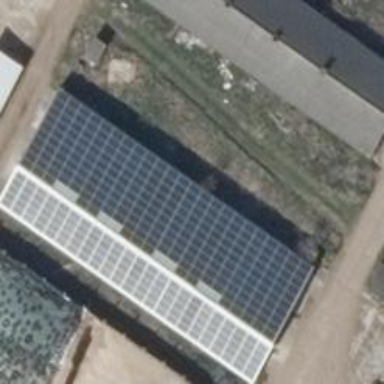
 consisting of solar photovoltaic panels."